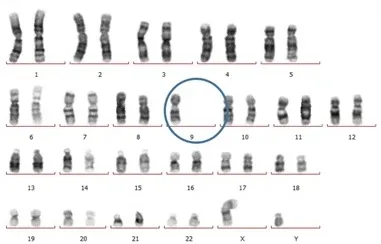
The other with monosomy 9.
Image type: radiology (ct)